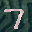
Label: 7